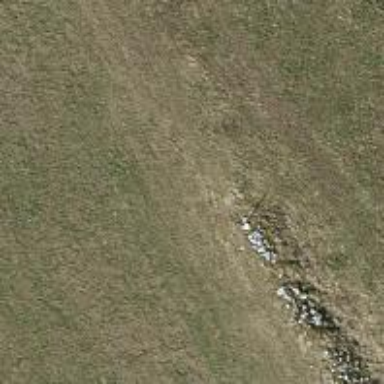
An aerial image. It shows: Dry stone wall barrier.